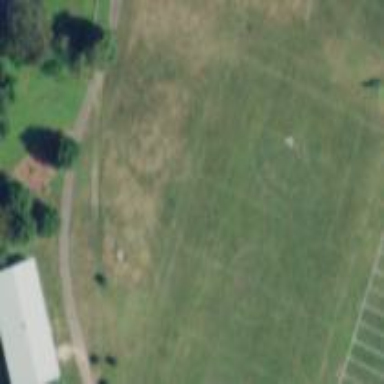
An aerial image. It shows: Lacrosse pitch for leisure land activities.